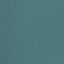
Land use / land cover: SeaLake